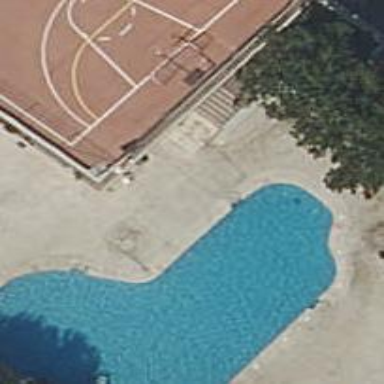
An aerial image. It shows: Swimming pool located in leisure land.